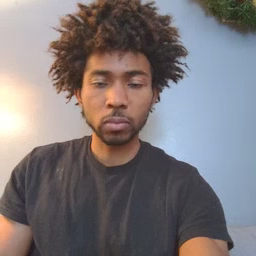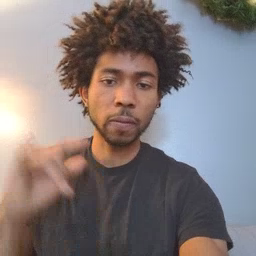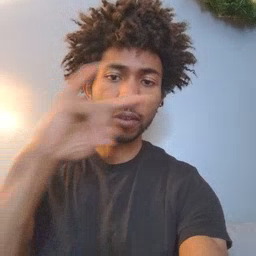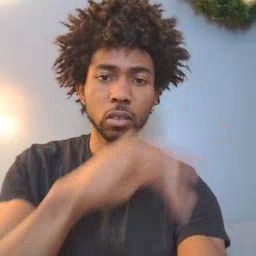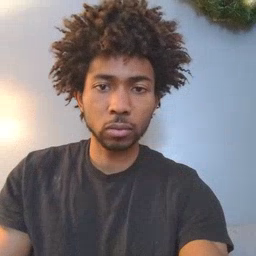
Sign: airplane